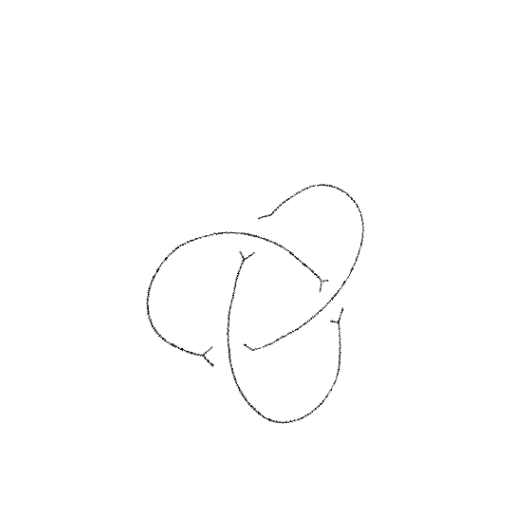
Crossing number: 3